Question: I need a help in 'UITableview' specifically '- (void)tableView:(UITableView *)tableView moveRowAtIndexPath:(NSIndexPath *)sourceIndexPath toIndexPath:(NSIndexPath *)destinationIndexPath'.
In this if i set '[tableView setEditing:YES animated:YES];' Then table contains both delete and moveCell feature. But i need only the moveCell feature. I don't want the delete category.
Like this,

Is there any way to do this?
Helpers are appreciated.
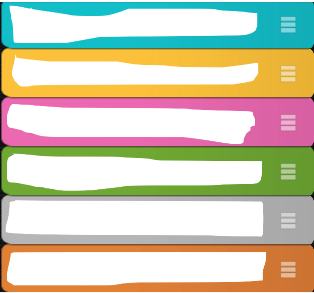
Answer: Just use this method so the cell has has no editing control:
'''
- (UITableViewCellEditingStyle)tableView:(UITableView *)tableView editingStyleForRowAtIndexPath:(NSIndexPath *)indexPath {
return UITableViewCellEditingStyleNone;
}
'''
in order not to allow indentation background of the specified row:
'''
- (BOOL)tableView:(UITableView *)tableview shouldIndentWhileEditingRowAtIndexPath:(NSIndexPath *)indexPath {
return NO;
}
'''
and this so the rows can move:
'''
-(BOOL)tableView:(UITableView *)tableView canMoveRowAtIndexPath:(NSIndexPath *)indexPath {
return YES;
}
'''